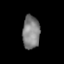
Tissue: lung
Cell type: Epithelial cells
Senescence score: 0.2242
Nuclear area (px): 560
Mean DAPI intensity: 130.875